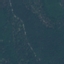
Label: Forest